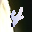
Label: 4